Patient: sex M, age 32
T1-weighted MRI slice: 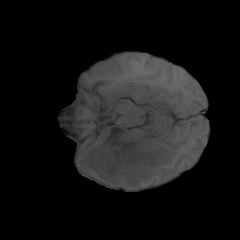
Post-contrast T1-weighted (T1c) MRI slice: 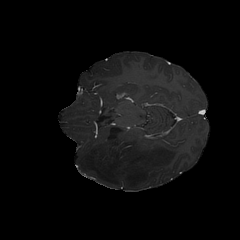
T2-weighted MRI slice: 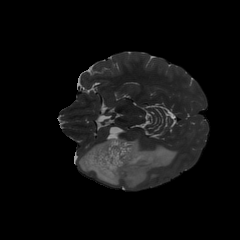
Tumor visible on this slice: yes
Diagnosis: Astrocytoma, IDH-mutant
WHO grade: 2